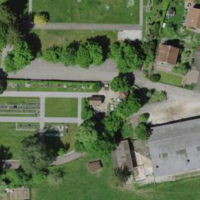
EUNIS habitat code: 55
Species observed at this site:
Corvus corone
Cyanistes caeruleus
Sturnus vulgaris
Chloris chloris
Streptopelia decaocto
Fringilla coelebs
Passer domesticus
Carduelis carduelis
Passer montanus
Chroicocephalus ridibundus
Turdus merula
Parus major
Milvus milvus
Pica pica
Phoenicurus ochruros
Sitta europaea
Ciconia ciconia
Coccothraustes coccothraustes